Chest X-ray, AP view. Patient: 81 years old, sex F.
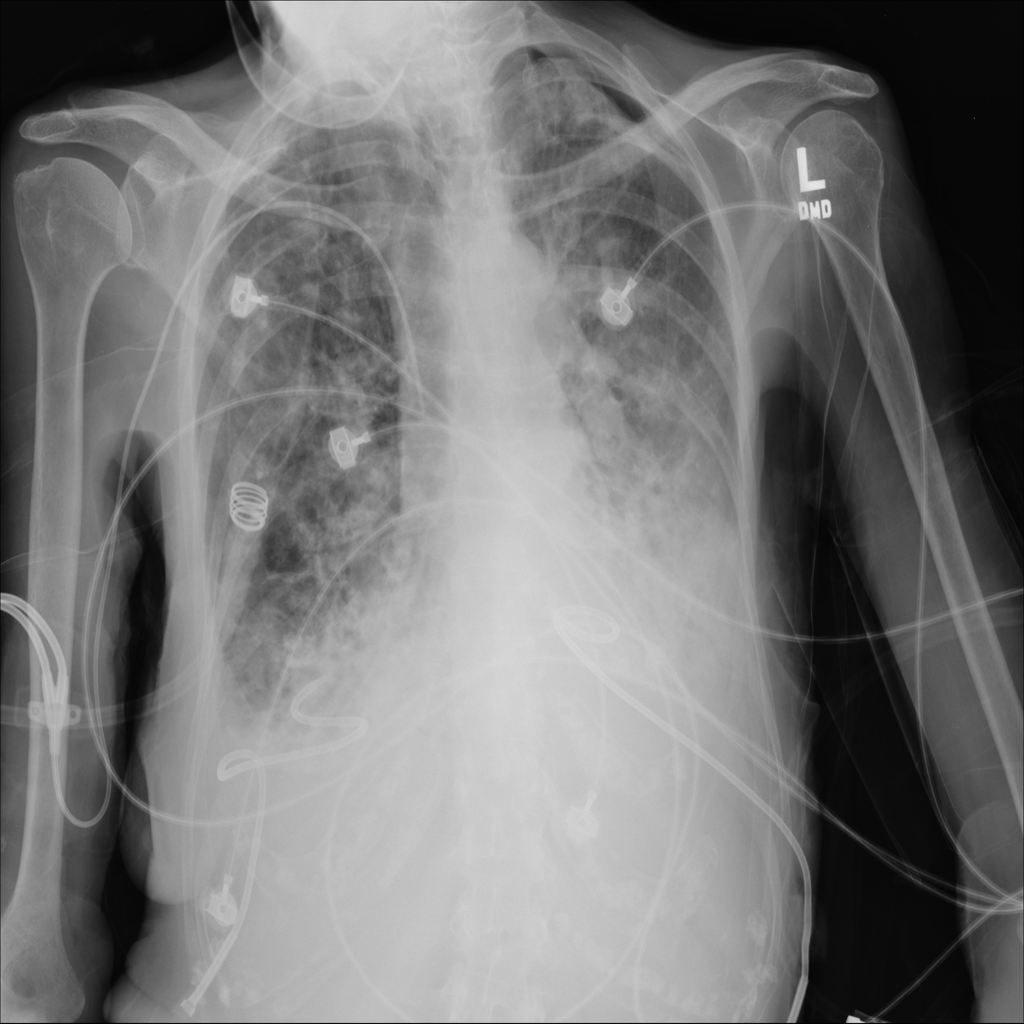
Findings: Infiltration